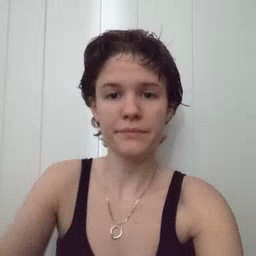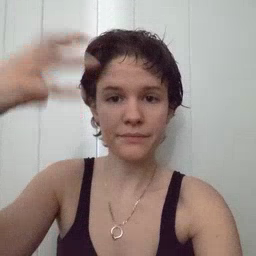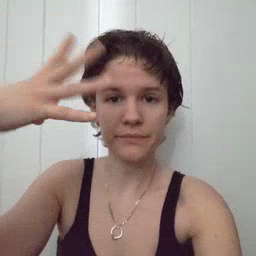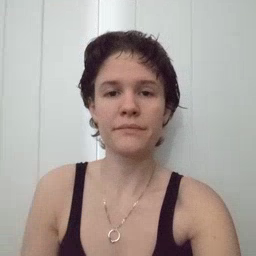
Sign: shower